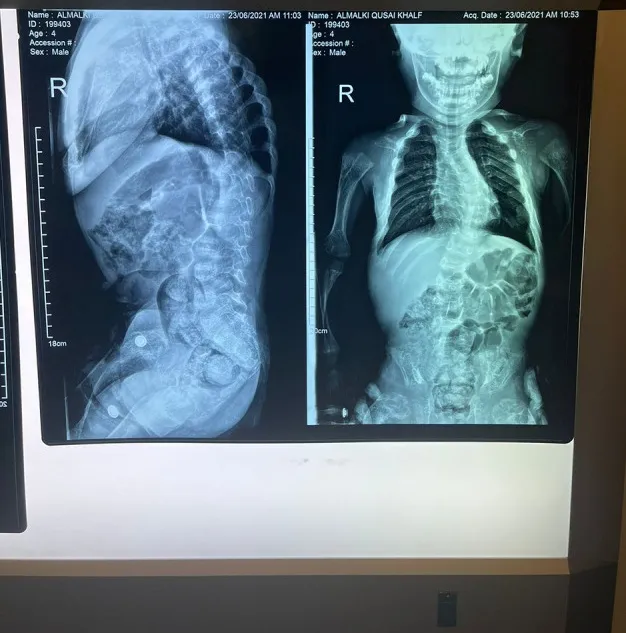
Marked scoliotic deformity and marked osteopenic changes. The final diagnosis by a genetic study showed a homozygous likely pathogenic variant was identified in exon 8 of the CYP27B1 gene: c.1375C>T. P. (R459C). Accordingly, this finding was consistent with the genetic diagnosis of autosomal recessive Vitamin D dependent rickets type 1A (VDDR1A). After six months of treatment with oral calcium (elemental 50mg/kg/. And alfacalcidol (1alpha-hydroxycolecalciferol) 50 ng/kg/. He has minor radiological healed, but his clinical characteristics have not changed significantly as a result of severe bone abnormalities caused by a late diagnosis. Except for a high urine calcium creatinine ratio, his biochemical tests were normal (
Table 1
), and the treatment was adjusted accordingly. The radiological features take much longer than the biochemistry to return to normal. Surgery could also be necessary later on after medical therapy has failed.
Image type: radiology (x_ray)